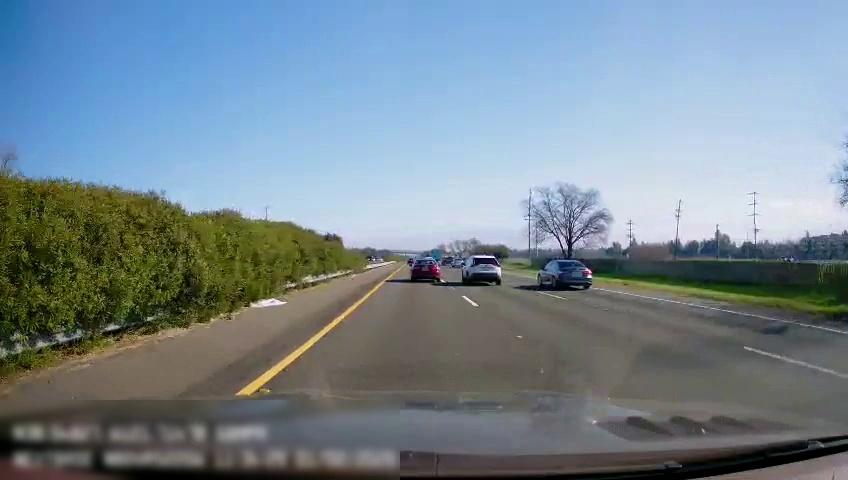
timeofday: Day
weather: Sunny
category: Drivable Space
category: Vehicles | Car
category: Vehicles | SUV
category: Vehicles | Car
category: Vehicles | Truck
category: Vehicles | Truck
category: Vehicles | Car
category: Lanes | Current Lane
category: Lanes | Current Lane
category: Lanes | Alternate Lane
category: Lanes | Alternate Lane